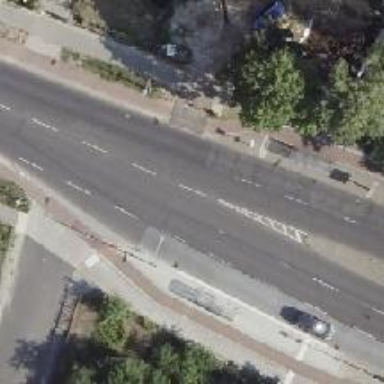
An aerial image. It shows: Secondary road with asphalt surface. There is cycle track on the right side of the road.